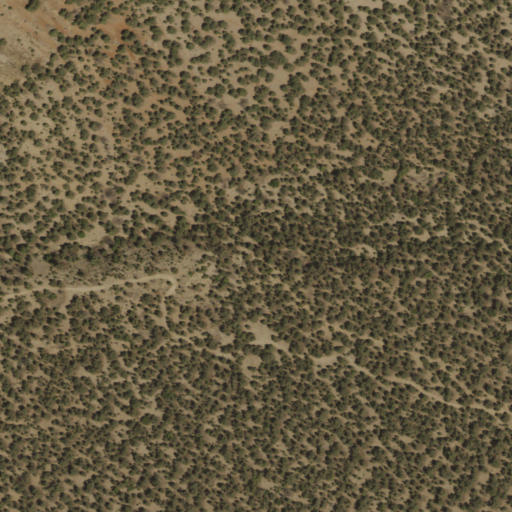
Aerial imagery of valley in Nevada named Waterfall Canyon containing evergreen forest and shrub